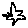
Label: star